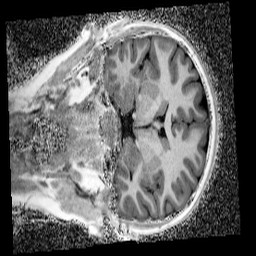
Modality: UNIT1_denoised
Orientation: coronal
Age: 11
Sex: female
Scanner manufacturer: siemens
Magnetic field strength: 3 T
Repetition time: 4 s
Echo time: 0.00299 s